Question: I am wondering how to achieve a progressbar / loader indicator similiar to the one Epiphany (aka Gnome Web) is using. See the provided screenshot:

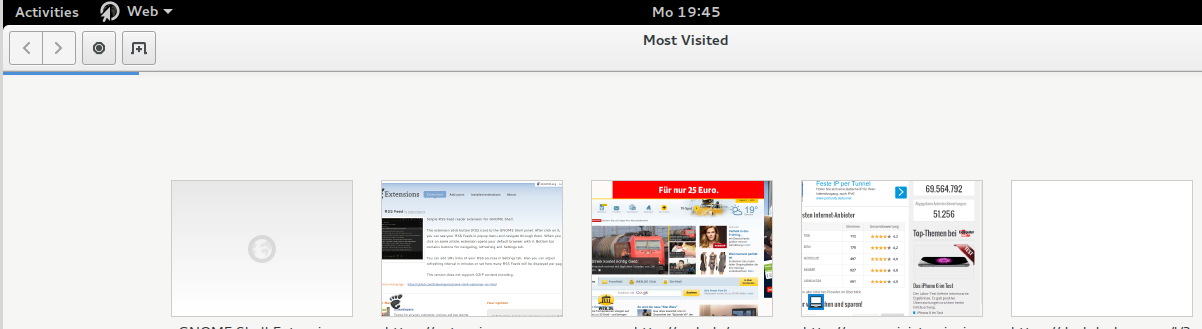
Answer: If I'm reading the Epiphany source code right, it's just a styled 'GtkProgressBar':
<URL>
'''
priv->progress = gtk_progress_bar_new ();
gtk_style_context_add_class (gtk_widget_get_style_context (priv->progress),
GTK_STYLE_CLASS_OSD);
'''
The 'GTK_STYLE_CLASS_OSD' style class is described <URL>:
> '#define GTK_STYLE_CLASS_OSD "osd"'A CSS class used when rendering an OSD (On Screen Display) element, on top of another container.